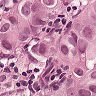
Metastatic tissue present: yes